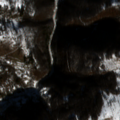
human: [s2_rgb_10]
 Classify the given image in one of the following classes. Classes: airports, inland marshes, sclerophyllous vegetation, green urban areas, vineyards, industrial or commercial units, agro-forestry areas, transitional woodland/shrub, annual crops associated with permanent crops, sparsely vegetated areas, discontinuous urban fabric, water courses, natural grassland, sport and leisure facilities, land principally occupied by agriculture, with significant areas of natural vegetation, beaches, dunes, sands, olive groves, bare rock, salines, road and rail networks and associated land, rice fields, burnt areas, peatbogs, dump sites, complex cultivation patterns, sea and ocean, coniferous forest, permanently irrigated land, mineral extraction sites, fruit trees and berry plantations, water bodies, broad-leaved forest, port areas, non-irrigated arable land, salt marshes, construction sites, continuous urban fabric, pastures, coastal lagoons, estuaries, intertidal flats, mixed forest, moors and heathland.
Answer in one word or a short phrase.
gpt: broad-leaved forest, coniferous forest, transitional woodland/shrub